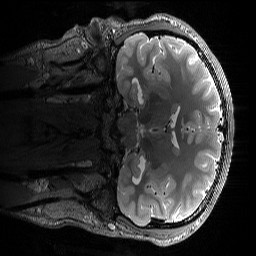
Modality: T2w
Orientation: coronal
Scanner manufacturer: siemens
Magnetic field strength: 3 T
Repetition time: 3.2 s
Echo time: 0.565 s